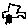
Label: car